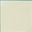
Piece: xx